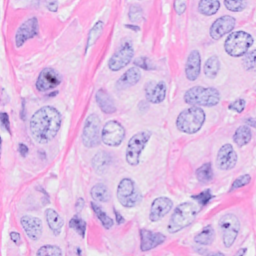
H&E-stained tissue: Breast